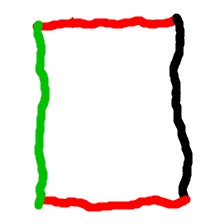
Shape: rectangle